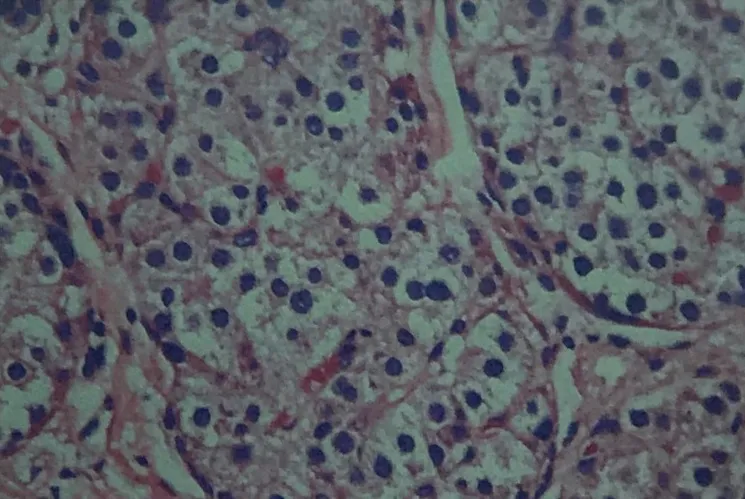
Serial section of tail of pancreas shows multiple clusters and groups of neoplastic cells, having insular formation and infiltrate in the pancreatic parenchymal tissue. Immunohistochemical studies showed tumor cells reactive for neuron-specific enolase and synaptophysin, but non-reactive for CK7 and CK19 antigen.
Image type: pathology (immunostaining)